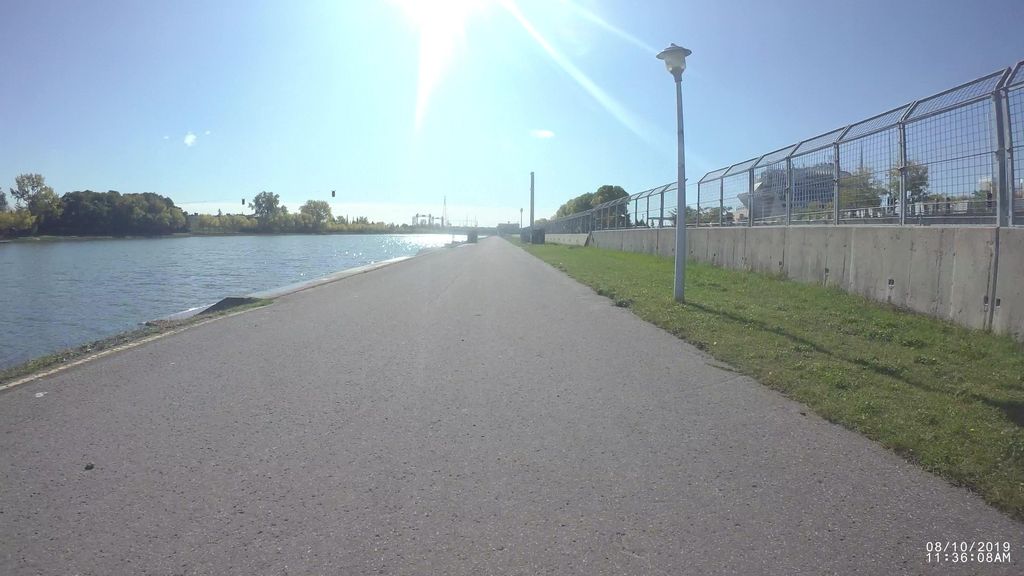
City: montreal